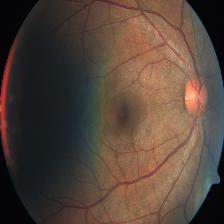
Diabetic retinopathy grade: Severe